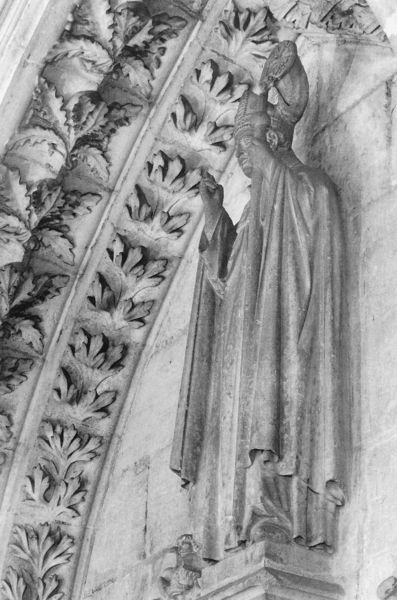
Titel: Bischof aus dem Ostflügel des Kreuzgangs der Kathedrale von Burgos
Standort: Burgos, Kathedrale, Kreuzgang (EU - E)
Schlagwörter: blätter, hand, mann, umhang, weiß, blume, finger, grau, ornament, mütze, wand, architektur, falten, gesicht, sockel, stein, horn, hände, kirche, figur, gewand, mantel, gotik, skulptur, statue, bogen, stab, mauer, bischof, papst, detail, ornamente, verzierung, stuck, foto, fugen, nische, torbogen, beten, portal, sandstein, gotisch, spitzbogen, segen, segnen, heiliger, mitra, heilig, gewände, katholisch, kirchenportal, blattornament, sakralplastik, papast, bischofstab, mytra, heilliger, wandfigur, hl. nikolaus, bishof, b, schawarzweiss